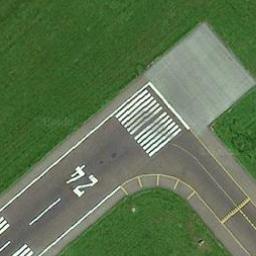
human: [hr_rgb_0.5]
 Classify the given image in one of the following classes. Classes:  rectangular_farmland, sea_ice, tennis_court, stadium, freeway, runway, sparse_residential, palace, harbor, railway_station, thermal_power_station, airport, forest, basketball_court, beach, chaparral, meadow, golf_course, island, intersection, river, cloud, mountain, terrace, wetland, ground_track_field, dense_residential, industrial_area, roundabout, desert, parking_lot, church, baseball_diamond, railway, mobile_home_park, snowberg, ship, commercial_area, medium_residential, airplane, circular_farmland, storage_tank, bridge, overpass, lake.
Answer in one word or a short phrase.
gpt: runway